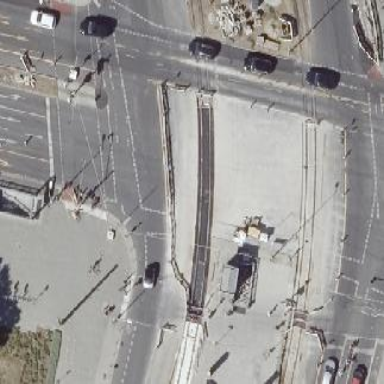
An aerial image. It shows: Platform located in tunnel for public transport near the railway platform.